Brain MRI, t1w sequence, axial 2D slice.
Patient: age 27, sex F, weight 95 kg, height 1.95 m
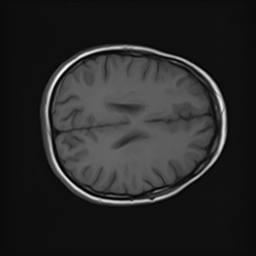